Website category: sports
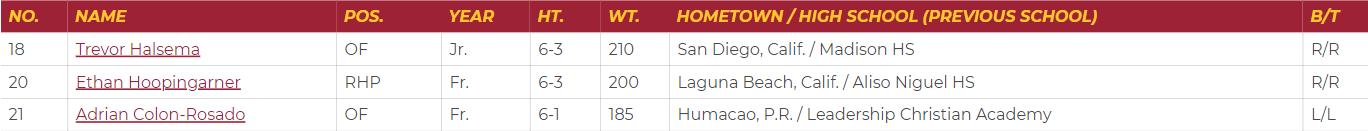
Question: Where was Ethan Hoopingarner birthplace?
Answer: Laguna Beach, Calif.

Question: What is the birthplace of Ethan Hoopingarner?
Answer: Laguna Beach, Calif.

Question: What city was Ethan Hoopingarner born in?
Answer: Laguna Beach, Calif.

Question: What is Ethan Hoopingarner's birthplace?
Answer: Laguna Beach, Calif.

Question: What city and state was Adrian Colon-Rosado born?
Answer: Humacao, P.R.

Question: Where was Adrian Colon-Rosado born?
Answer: Humacao, P.R.

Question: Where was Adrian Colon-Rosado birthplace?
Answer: Humacao, P.R.

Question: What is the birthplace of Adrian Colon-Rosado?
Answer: Humacao, P.R.

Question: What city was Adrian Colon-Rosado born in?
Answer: Humacao, P.R.

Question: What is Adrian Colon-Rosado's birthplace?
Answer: Humacao, P.R.

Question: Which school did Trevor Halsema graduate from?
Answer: Madison HS

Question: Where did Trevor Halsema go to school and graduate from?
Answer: Madison HS

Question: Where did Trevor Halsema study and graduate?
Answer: Madison HS

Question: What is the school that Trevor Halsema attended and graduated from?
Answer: Madison HS

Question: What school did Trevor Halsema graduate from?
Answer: Madison HS

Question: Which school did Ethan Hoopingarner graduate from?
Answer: Aliso Niguel HS

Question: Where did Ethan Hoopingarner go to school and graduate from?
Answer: Aliso Niguel HS

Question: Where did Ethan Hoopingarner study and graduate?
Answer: Aliso Niguel HS

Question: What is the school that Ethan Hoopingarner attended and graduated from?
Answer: Aliso Niguel HS

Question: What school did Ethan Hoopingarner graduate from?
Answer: Aliso Niguel HS

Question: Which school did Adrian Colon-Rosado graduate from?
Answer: Leadership Christian Academy

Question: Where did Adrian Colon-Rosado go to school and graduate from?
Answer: Leadership Christian Academy

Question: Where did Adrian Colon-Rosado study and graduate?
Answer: Leadership Christian Academy

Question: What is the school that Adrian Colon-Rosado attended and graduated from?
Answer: Leadership Christian Academy

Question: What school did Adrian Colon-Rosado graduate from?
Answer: Leadership Christian Academy